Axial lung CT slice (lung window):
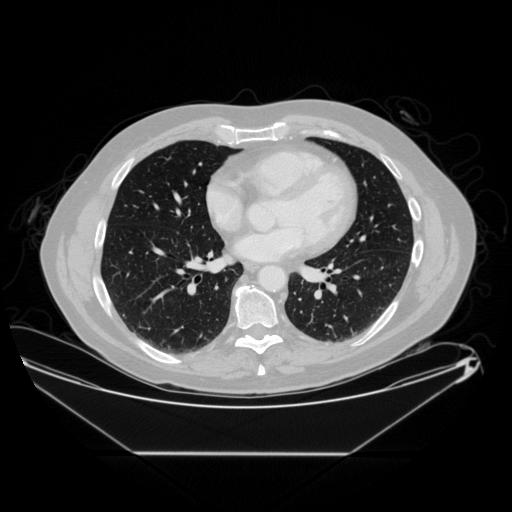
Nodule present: no